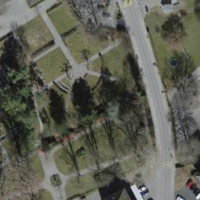
EUNIS habitat code: 55
Species observed at this site:
Cosmos bipinnatus